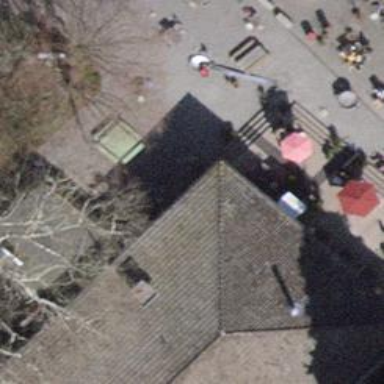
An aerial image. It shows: Restaurant located within hotel.